Question: My question actually consists of two questions regarding the same process modelling in an activity diagram.
The process in short:
Joe uploads a file into a portal, this portal transfers the file to our server where it is checked for errors. In case of an error the server sends a message to the portal where Joe can see this (if he is still logged in or on his next visit) and upload his file again (hopefully without the errors this time). In case of success the server will also notify the portal but Joe doesn't have to take any action so we are not interested in the result. As the file is okay the system now wait for Sarah who has to start the processing of the file manually after which the process completes.
In the below diagram I have drawn this, including my two problems.

1. Am I allowed to let the "Notify User of succes" (I spotted the spelling mistake, thank you) in the Portal swim lane to terminate like this? If I were to put a ActivityFinal behind this that would mean the entire process would end right there which is not what we want.
2. Am I allowed the to join before the "process file" without a fork or do I need a fork at the very start spanning all across form Joe to Sarah?
The point of this is nothing more than an attempt to find a valid UML solution to solve this, in my own diagrams I would just do it like in the example.
Thanks in advance!
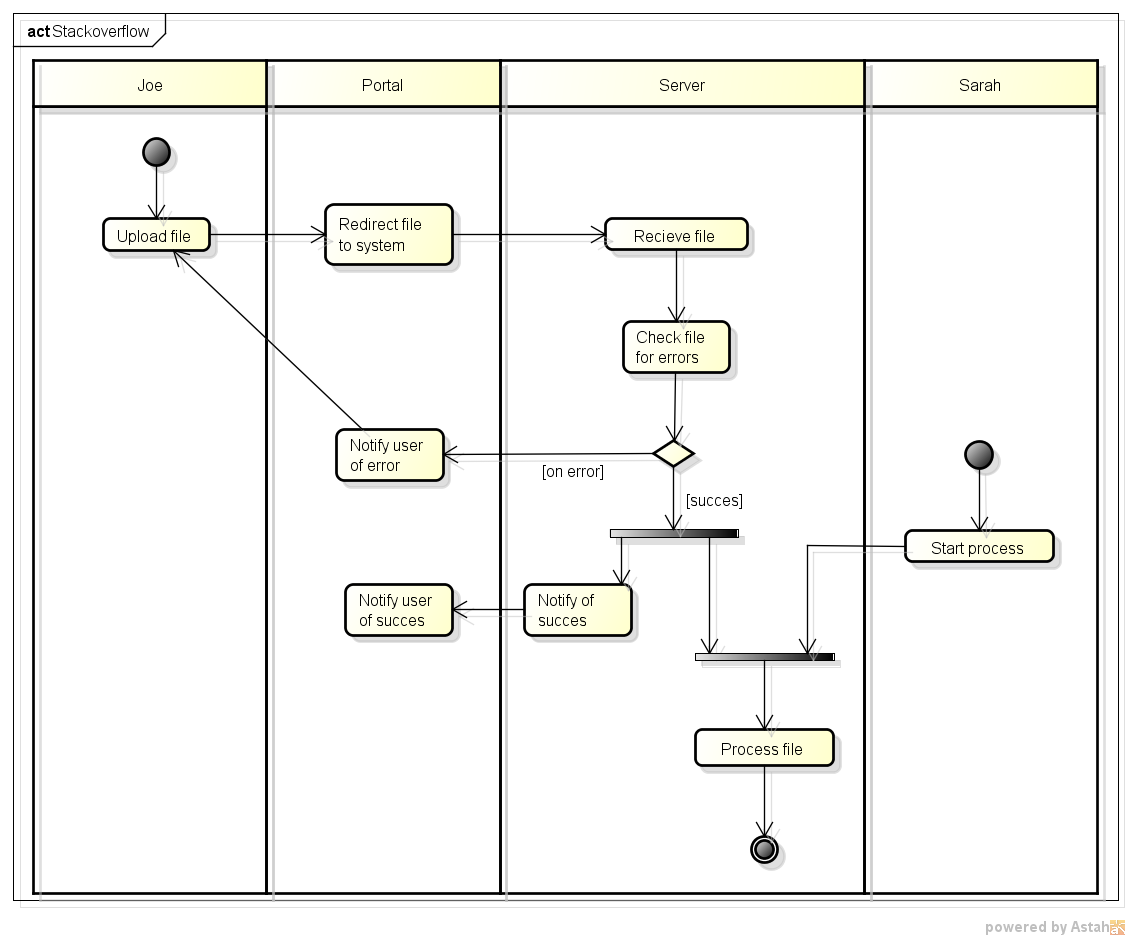
Answer: 1. I'm not sure if it forbidden to leave an activity node without outgoing links, but for clarity (since users may think this is a mistake) I would use a flow final node (circle with x inside). This node simply terminates the flow and does not affect other flows in the diagram.
2. You can use a join node anywhere you want, independent if you previously did a fork or not. So what you did is correct.